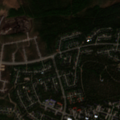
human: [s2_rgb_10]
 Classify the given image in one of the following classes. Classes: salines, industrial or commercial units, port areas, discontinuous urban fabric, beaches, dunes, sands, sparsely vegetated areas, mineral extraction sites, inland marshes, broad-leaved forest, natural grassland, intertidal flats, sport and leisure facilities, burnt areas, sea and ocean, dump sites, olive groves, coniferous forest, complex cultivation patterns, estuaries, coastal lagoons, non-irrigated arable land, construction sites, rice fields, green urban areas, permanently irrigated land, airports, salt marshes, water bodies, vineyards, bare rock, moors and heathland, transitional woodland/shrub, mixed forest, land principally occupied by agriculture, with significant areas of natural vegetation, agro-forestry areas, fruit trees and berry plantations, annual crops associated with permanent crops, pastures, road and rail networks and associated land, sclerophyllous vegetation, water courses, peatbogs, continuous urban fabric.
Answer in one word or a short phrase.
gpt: discontinuous urban fabric, coniferous forest, peatbogs